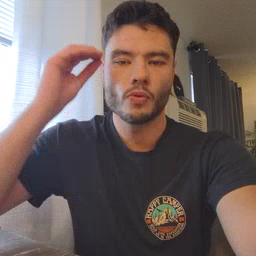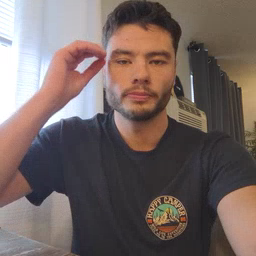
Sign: home